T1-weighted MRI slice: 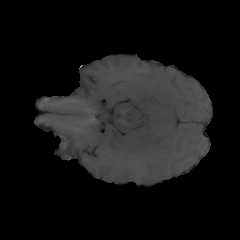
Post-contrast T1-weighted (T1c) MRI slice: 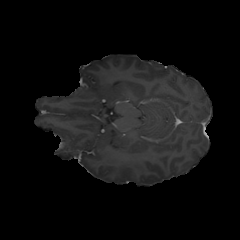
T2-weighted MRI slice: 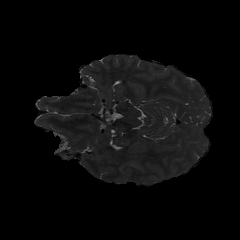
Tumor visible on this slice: yes